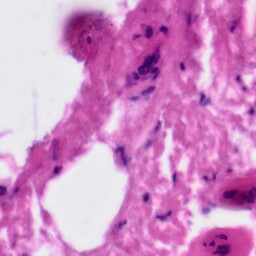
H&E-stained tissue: Tonsil